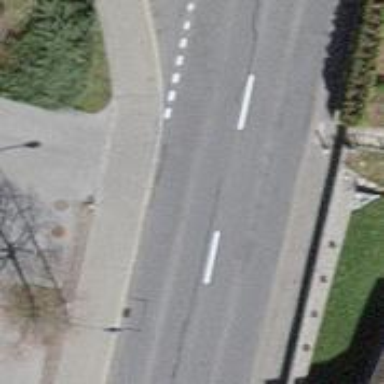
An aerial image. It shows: Pedestrian road.